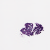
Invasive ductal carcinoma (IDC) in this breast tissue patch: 0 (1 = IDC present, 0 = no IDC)